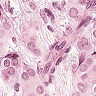
Metastatic tissue present: yes